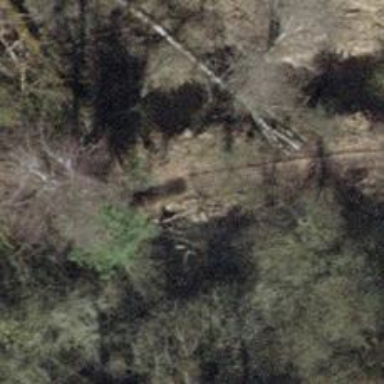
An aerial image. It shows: Path on boardwalk bridge.